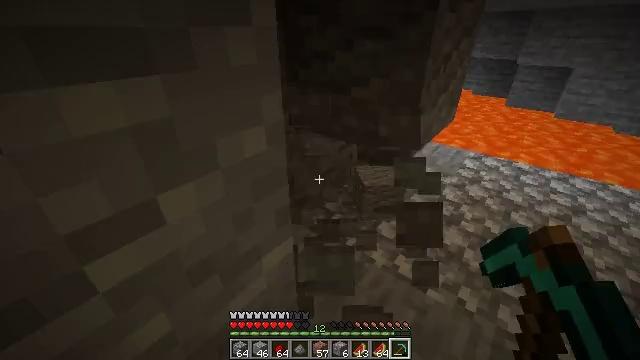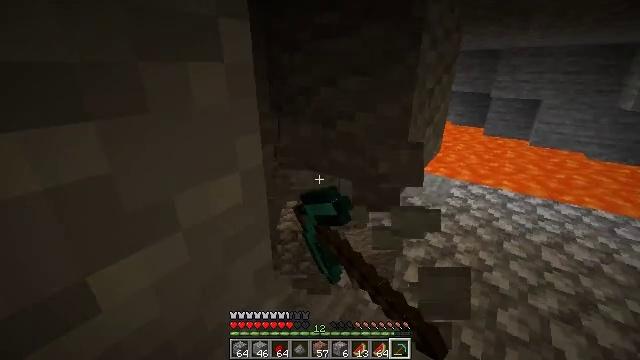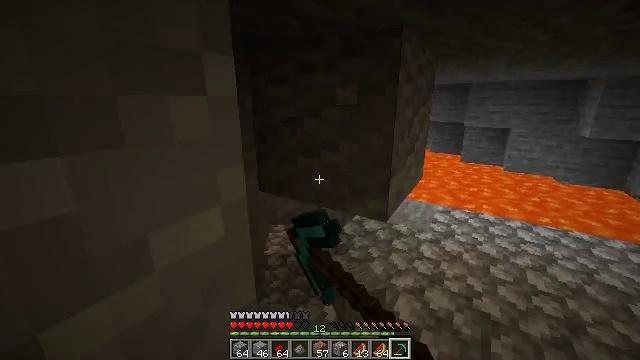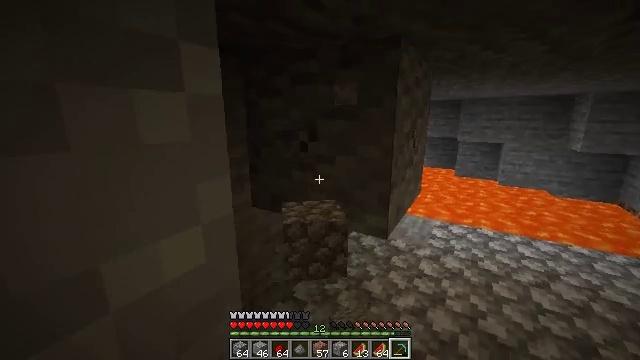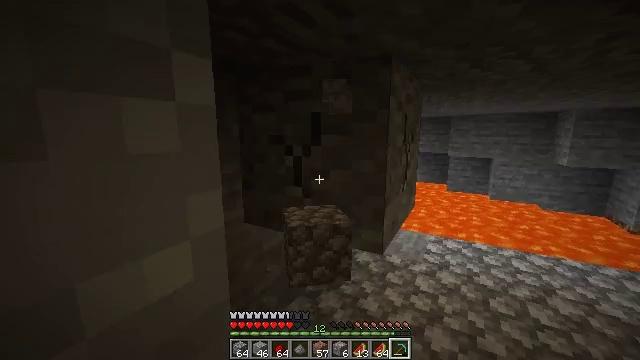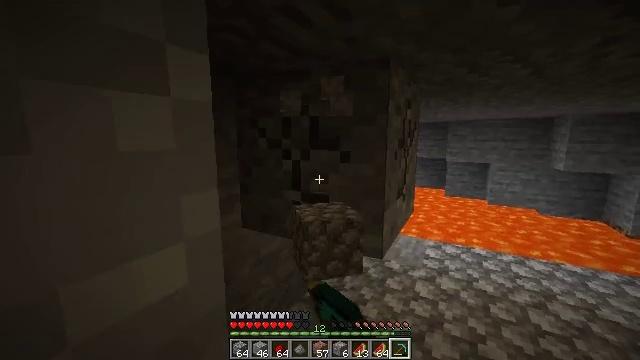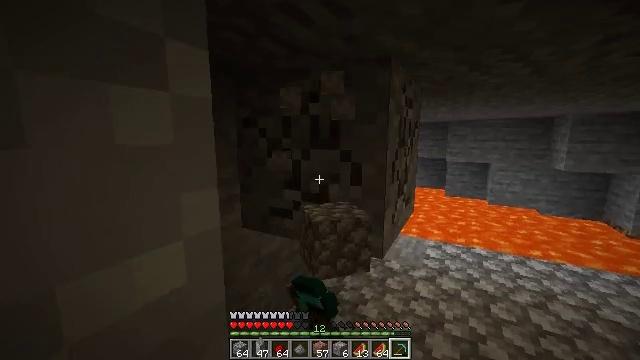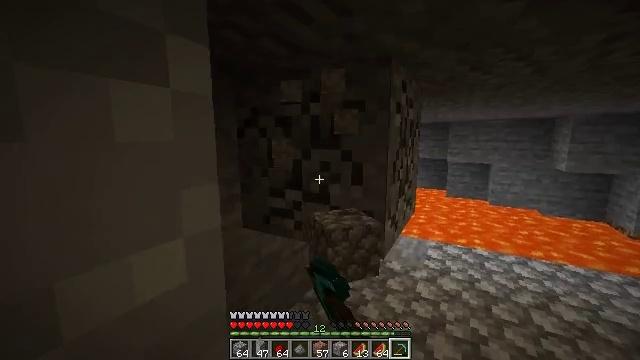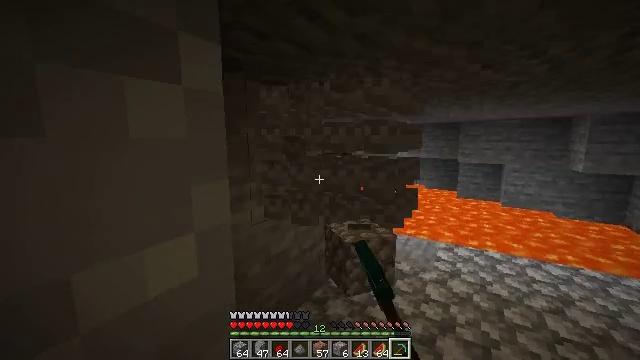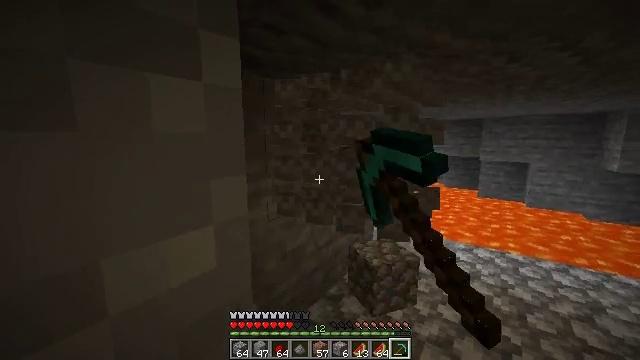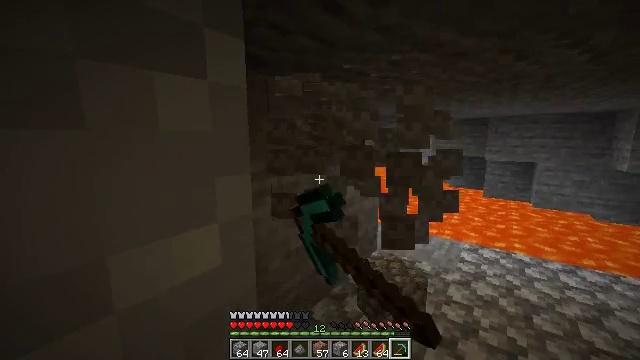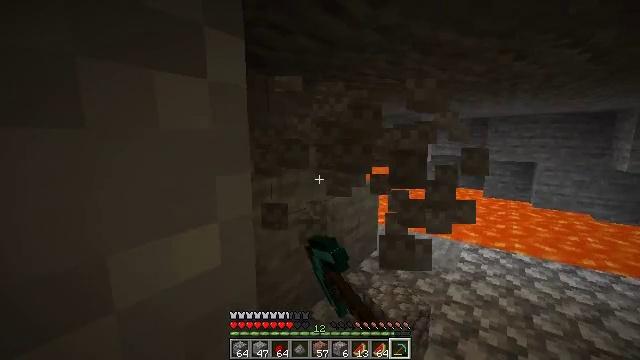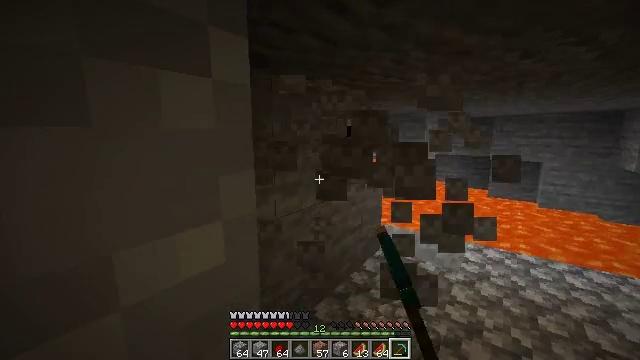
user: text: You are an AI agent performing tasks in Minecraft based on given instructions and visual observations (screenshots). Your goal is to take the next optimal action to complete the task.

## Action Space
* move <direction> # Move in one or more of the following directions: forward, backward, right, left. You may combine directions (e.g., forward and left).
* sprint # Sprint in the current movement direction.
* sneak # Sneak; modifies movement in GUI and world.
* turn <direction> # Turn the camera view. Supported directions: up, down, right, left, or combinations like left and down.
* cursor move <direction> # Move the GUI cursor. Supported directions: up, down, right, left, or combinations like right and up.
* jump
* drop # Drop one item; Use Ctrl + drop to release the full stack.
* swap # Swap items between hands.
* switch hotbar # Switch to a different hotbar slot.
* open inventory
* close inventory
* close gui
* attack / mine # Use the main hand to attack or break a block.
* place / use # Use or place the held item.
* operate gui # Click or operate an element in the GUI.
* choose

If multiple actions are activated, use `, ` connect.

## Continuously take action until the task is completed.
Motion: motion action
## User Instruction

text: Break the andesite to collect it.
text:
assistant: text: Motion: turn right and up, attack / mine
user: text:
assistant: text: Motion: turn right and up, attack / mine
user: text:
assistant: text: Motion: turn right and up, attack / mine
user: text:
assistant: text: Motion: turn right and up, attack / mine
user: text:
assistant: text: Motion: turn up, attack / mine
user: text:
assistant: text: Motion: attack / mine
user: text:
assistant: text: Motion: attack / mine
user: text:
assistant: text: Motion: turn left, attack / mine
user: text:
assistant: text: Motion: turn left, attack / mine
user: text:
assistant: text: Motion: attack / mine
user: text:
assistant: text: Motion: attack / mine
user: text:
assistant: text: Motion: attack / mine
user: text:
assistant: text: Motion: attack / mine